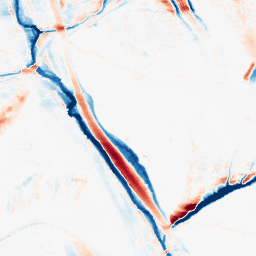
Category: morphological
Decomposition family: morphological_ellipse
Decomposition parameters: operation: average
width: 10
height: 30
Upsampling method: bicubic
Upsampling parameters: scale: 2
Upsampling scale: 2